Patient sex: M
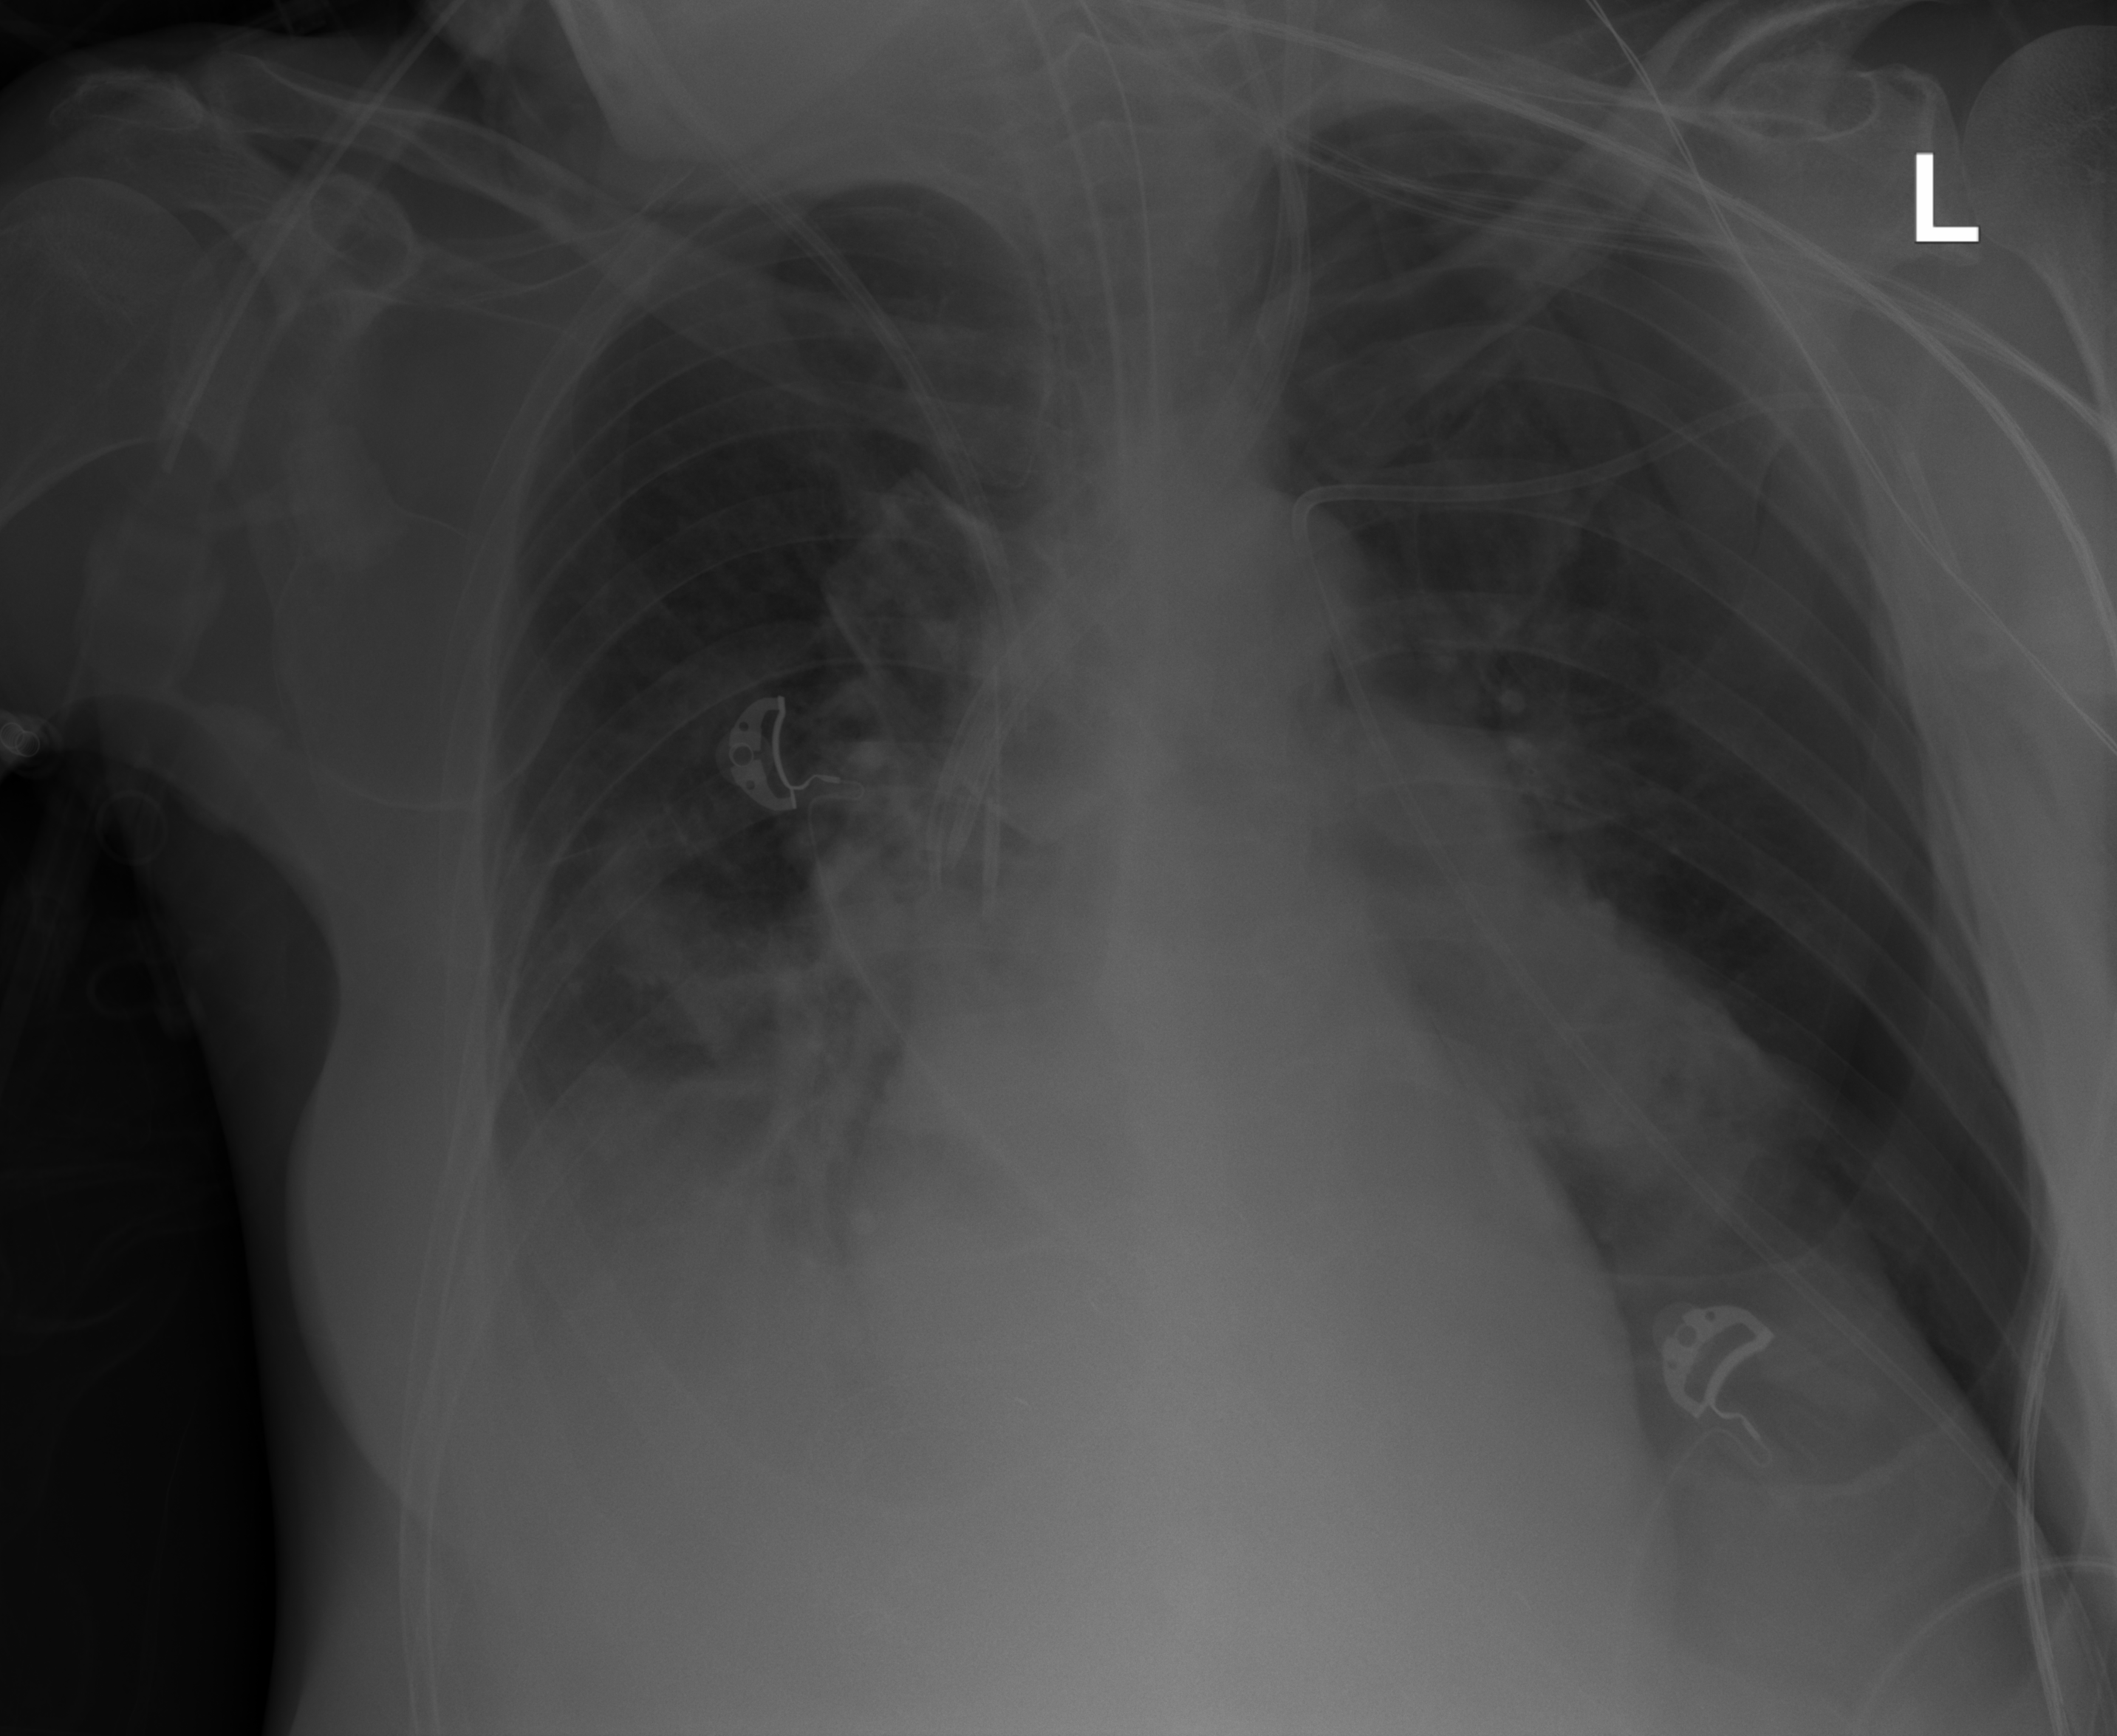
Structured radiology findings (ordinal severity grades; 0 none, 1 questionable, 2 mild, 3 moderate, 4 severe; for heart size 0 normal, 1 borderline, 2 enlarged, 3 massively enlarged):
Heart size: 2
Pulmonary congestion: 0
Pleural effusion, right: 2
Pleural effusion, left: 2
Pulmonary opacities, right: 0
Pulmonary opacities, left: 0
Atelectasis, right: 2
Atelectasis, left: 2